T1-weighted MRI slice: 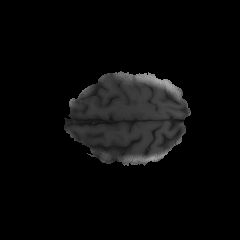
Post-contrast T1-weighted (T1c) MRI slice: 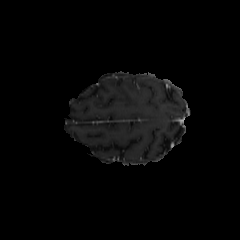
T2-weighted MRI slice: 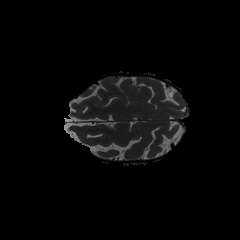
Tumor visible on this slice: no